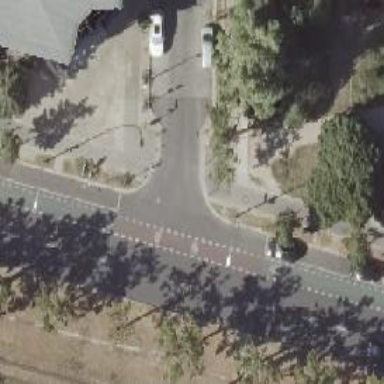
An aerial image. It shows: Road with "give way" sign.